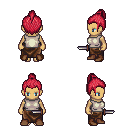
a pixel art fantasy rpg character, female body template, human, tanned skin, white sleeveless shirt, robe skirt, ruby red short topknot hairstyle, brown shoes, dagger, four views (front, back, left, right), 2x2 character sprite sheet, small pixel art, hard edges, no anti-aliasing